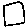
Label: square